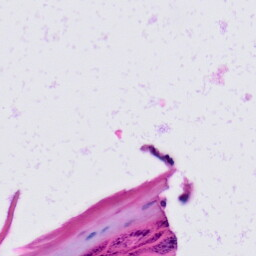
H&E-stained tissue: Prostate